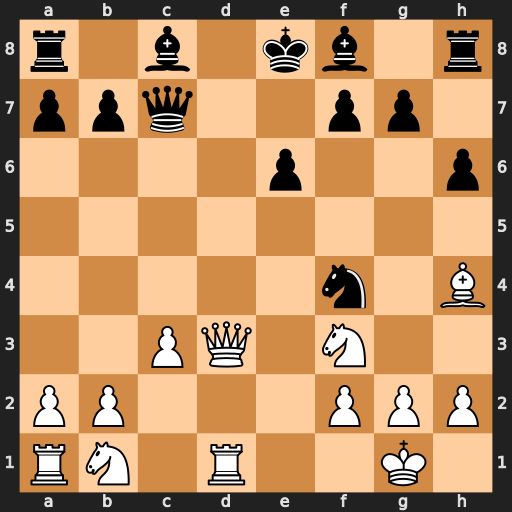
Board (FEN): r1b1kb1r/ppq2pp1/4p2p/8/5n1B/2PQ1N2/PP3PPP/RN1R2K1
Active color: w
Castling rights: kq
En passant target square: -
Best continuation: Qd8+ Qxd8 Rxd8#